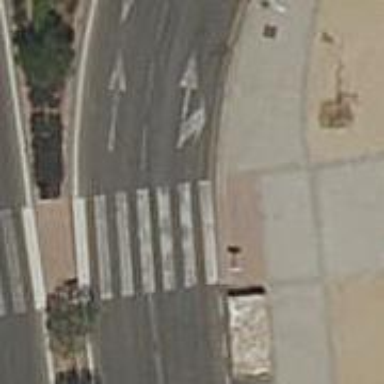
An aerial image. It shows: Uncontrolled crossing on the road.